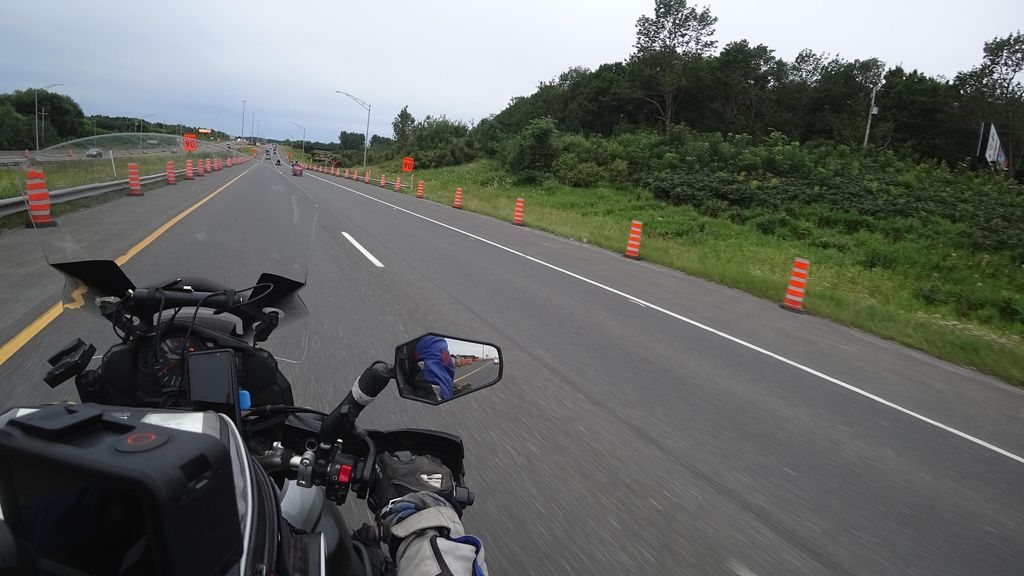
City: quebec_city